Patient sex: M
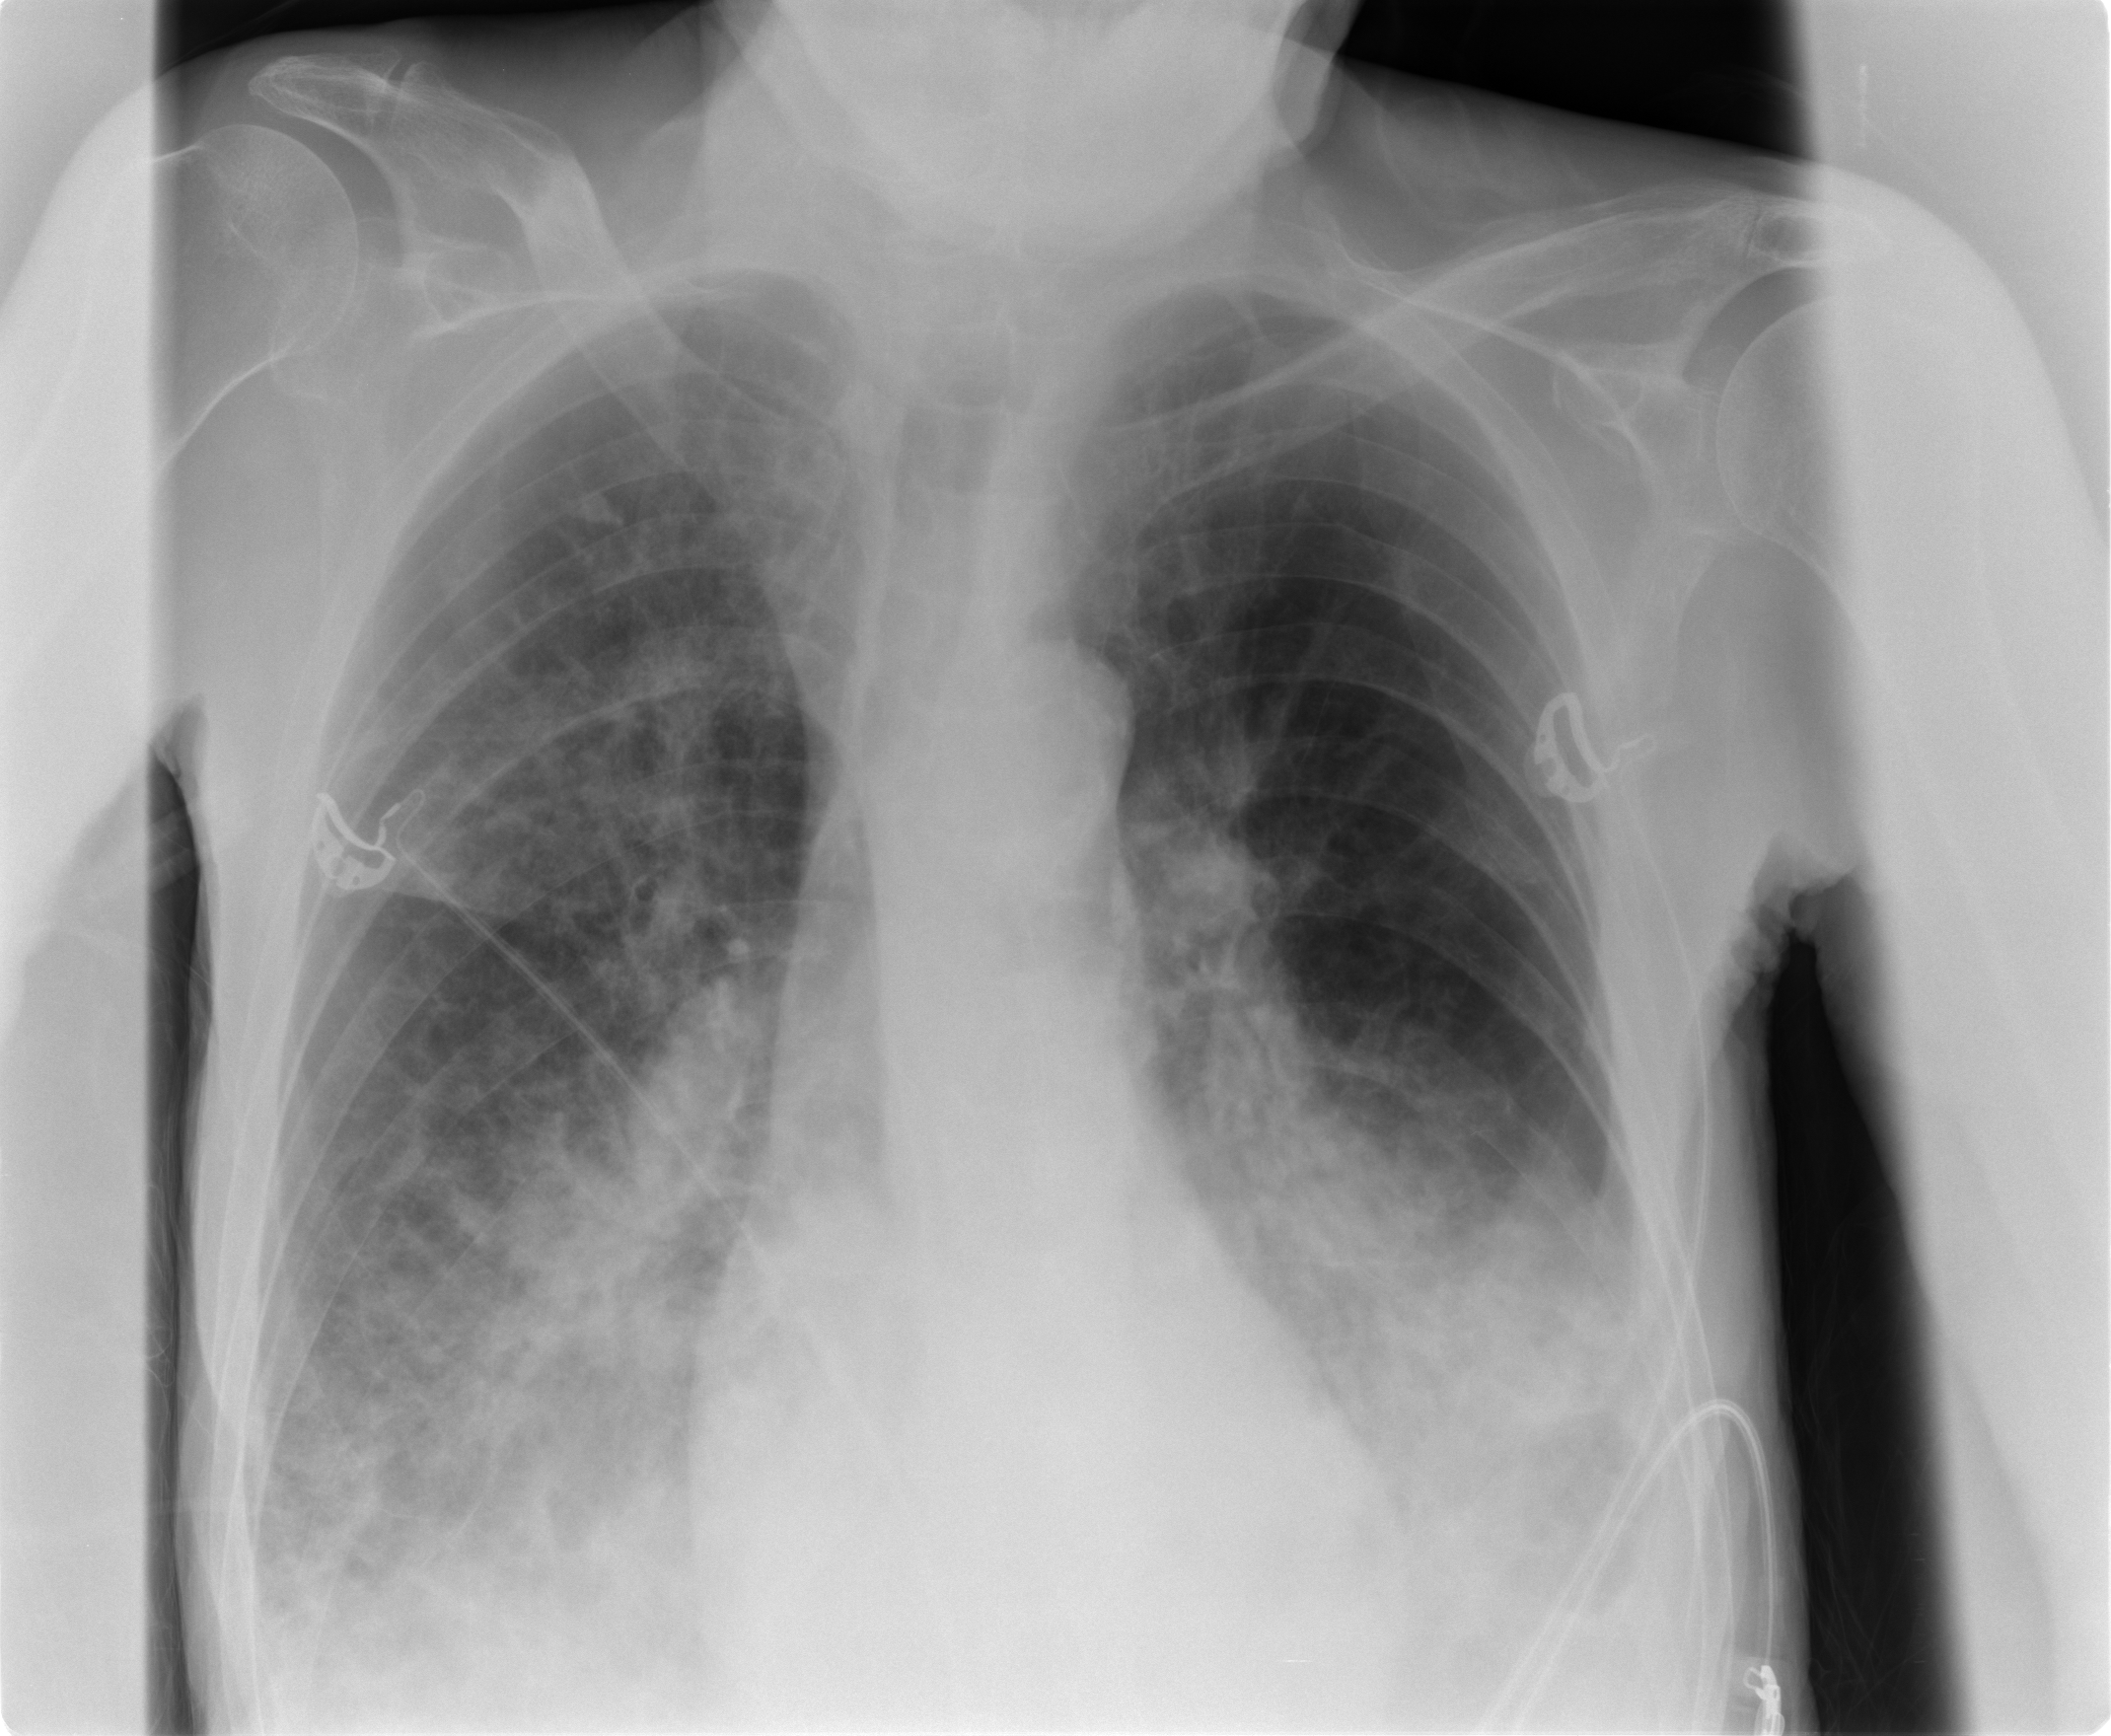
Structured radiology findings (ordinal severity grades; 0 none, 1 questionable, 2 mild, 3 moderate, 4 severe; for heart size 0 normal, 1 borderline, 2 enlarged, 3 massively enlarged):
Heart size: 0
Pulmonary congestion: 0
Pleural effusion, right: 2
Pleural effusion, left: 2
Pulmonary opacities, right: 3
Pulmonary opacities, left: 3
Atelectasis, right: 3
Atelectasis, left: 3